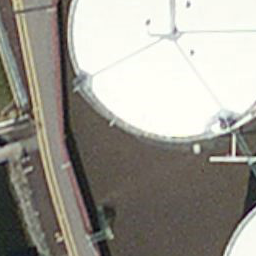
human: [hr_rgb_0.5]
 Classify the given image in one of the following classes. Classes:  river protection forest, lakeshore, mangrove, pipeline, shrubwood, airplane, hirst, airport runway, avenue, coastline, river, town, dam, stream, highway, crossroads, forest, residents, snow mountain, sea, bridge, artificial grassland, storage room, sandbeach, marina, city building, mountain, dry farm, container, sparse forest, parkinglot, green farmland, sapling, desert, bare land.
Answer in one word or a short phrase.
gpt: storage room